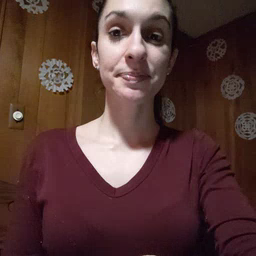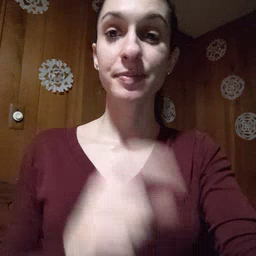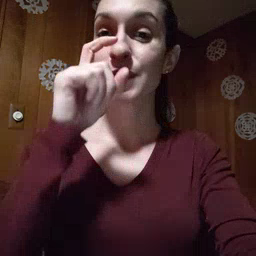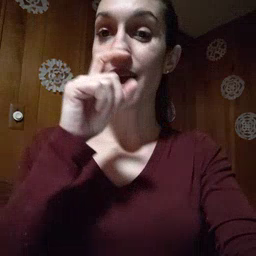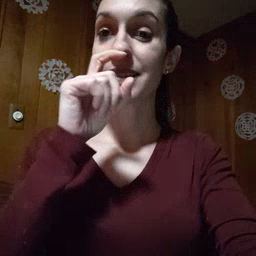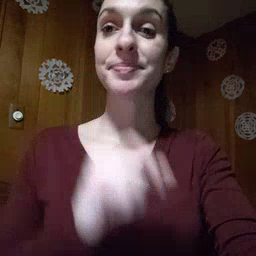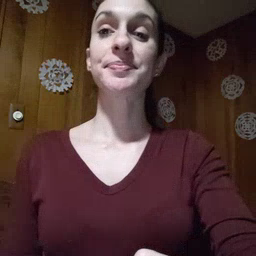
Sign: doll